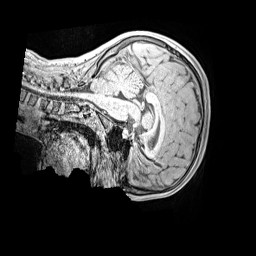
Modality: MP2RAGE
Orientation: sagittal
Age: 11
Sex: female
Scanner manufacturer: siemens
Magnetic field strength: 3 T
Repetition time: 4 s
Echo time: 0.00299 s